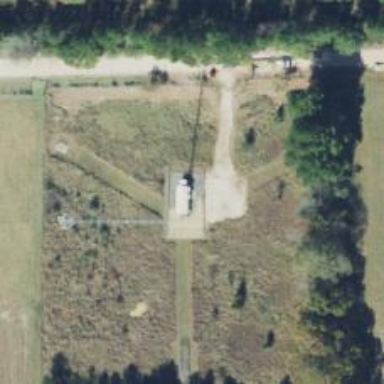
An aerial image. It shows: Man-made mast used for communication purposes.